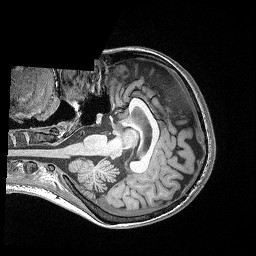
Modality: T1w
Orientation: axial
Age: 27
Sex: female
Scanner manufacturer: siemens
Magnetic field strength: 3 T
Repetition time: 2.4 s
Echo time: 0.03 s